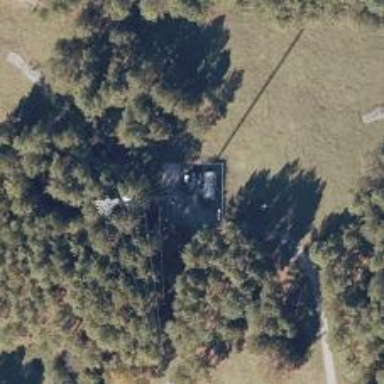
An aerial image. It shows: Mast tower used for communication.